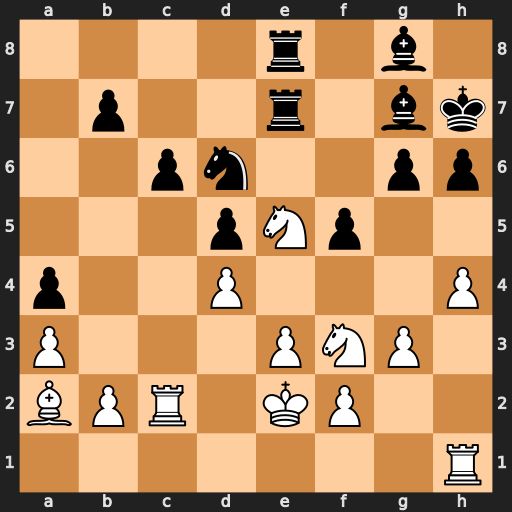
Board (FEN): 4r1b1/1p2r1bk/2pn2pp/3pNp2/p2P3P/P3PNP1/BPR1KP2/7R
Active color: w
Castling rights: -
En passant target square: -
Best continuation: Ng5+ hxg5 hxg5+